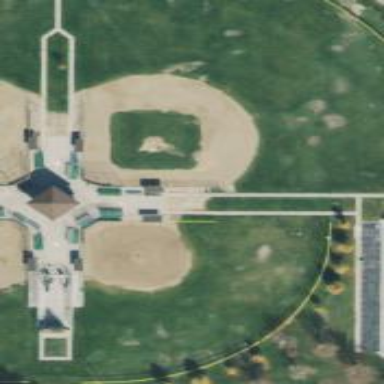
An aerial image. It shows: Baseball pitch for leisure land.